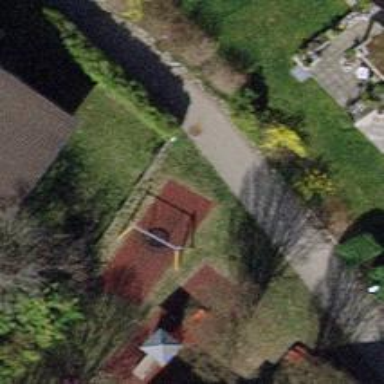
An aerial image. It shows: Playground featuring basket swing.